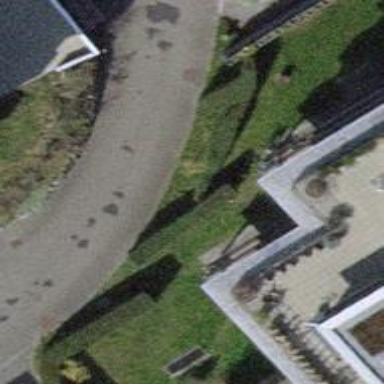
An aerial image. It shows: Residential road with no sidewalk.